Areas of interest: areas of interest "Amusement Park"
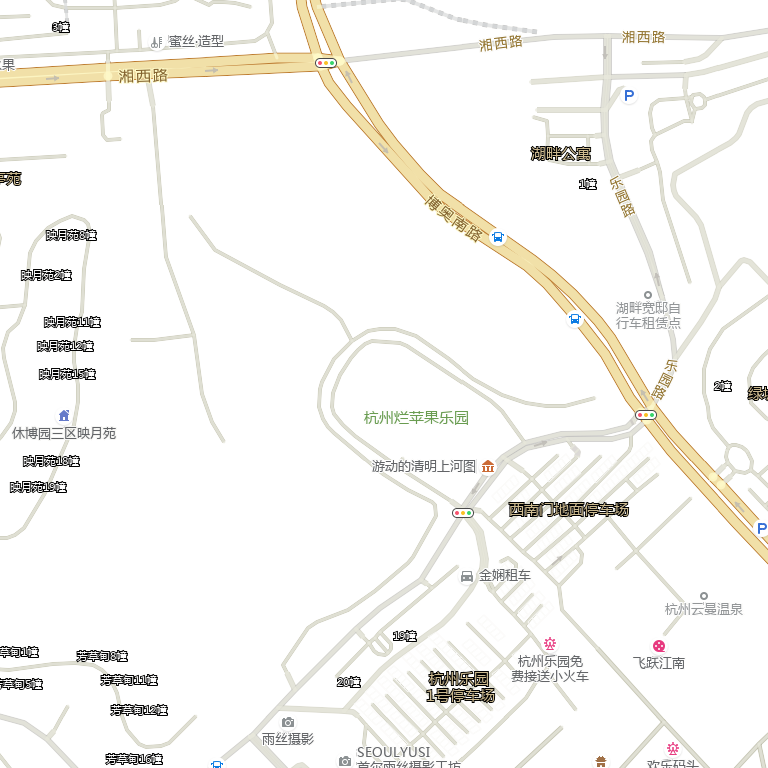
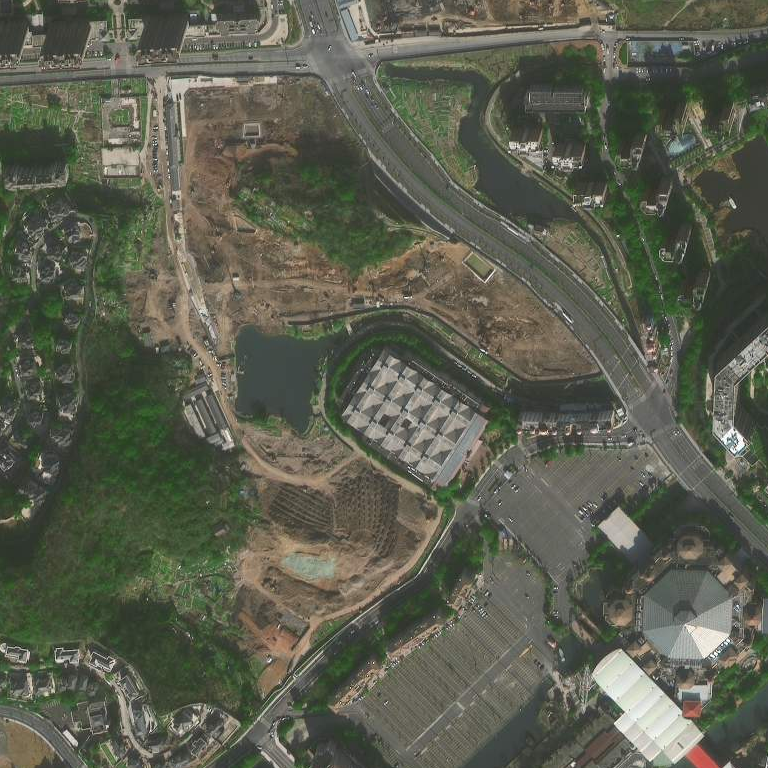